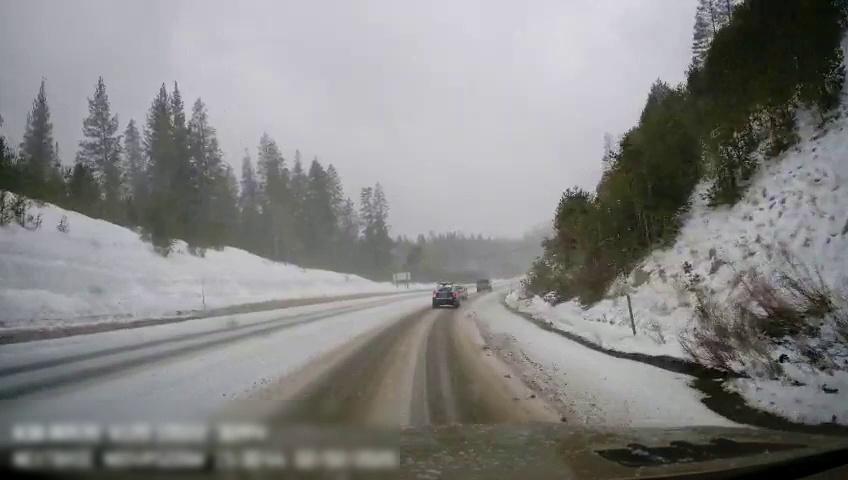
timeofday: Day
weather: Snowy
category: Drivable Space
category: Vehicles | SUV
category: Vehicles | Car
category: Vehicles | SUV